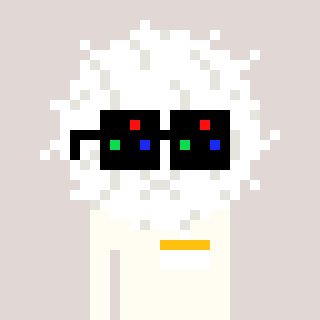
a pixel art character with square black sunglasses, a cottonball-shaped head and a grayscale-colored body on a warm background